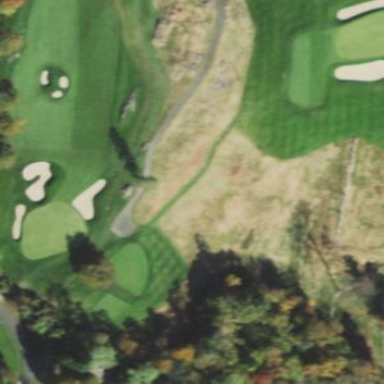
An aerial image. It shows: Golf rough area.